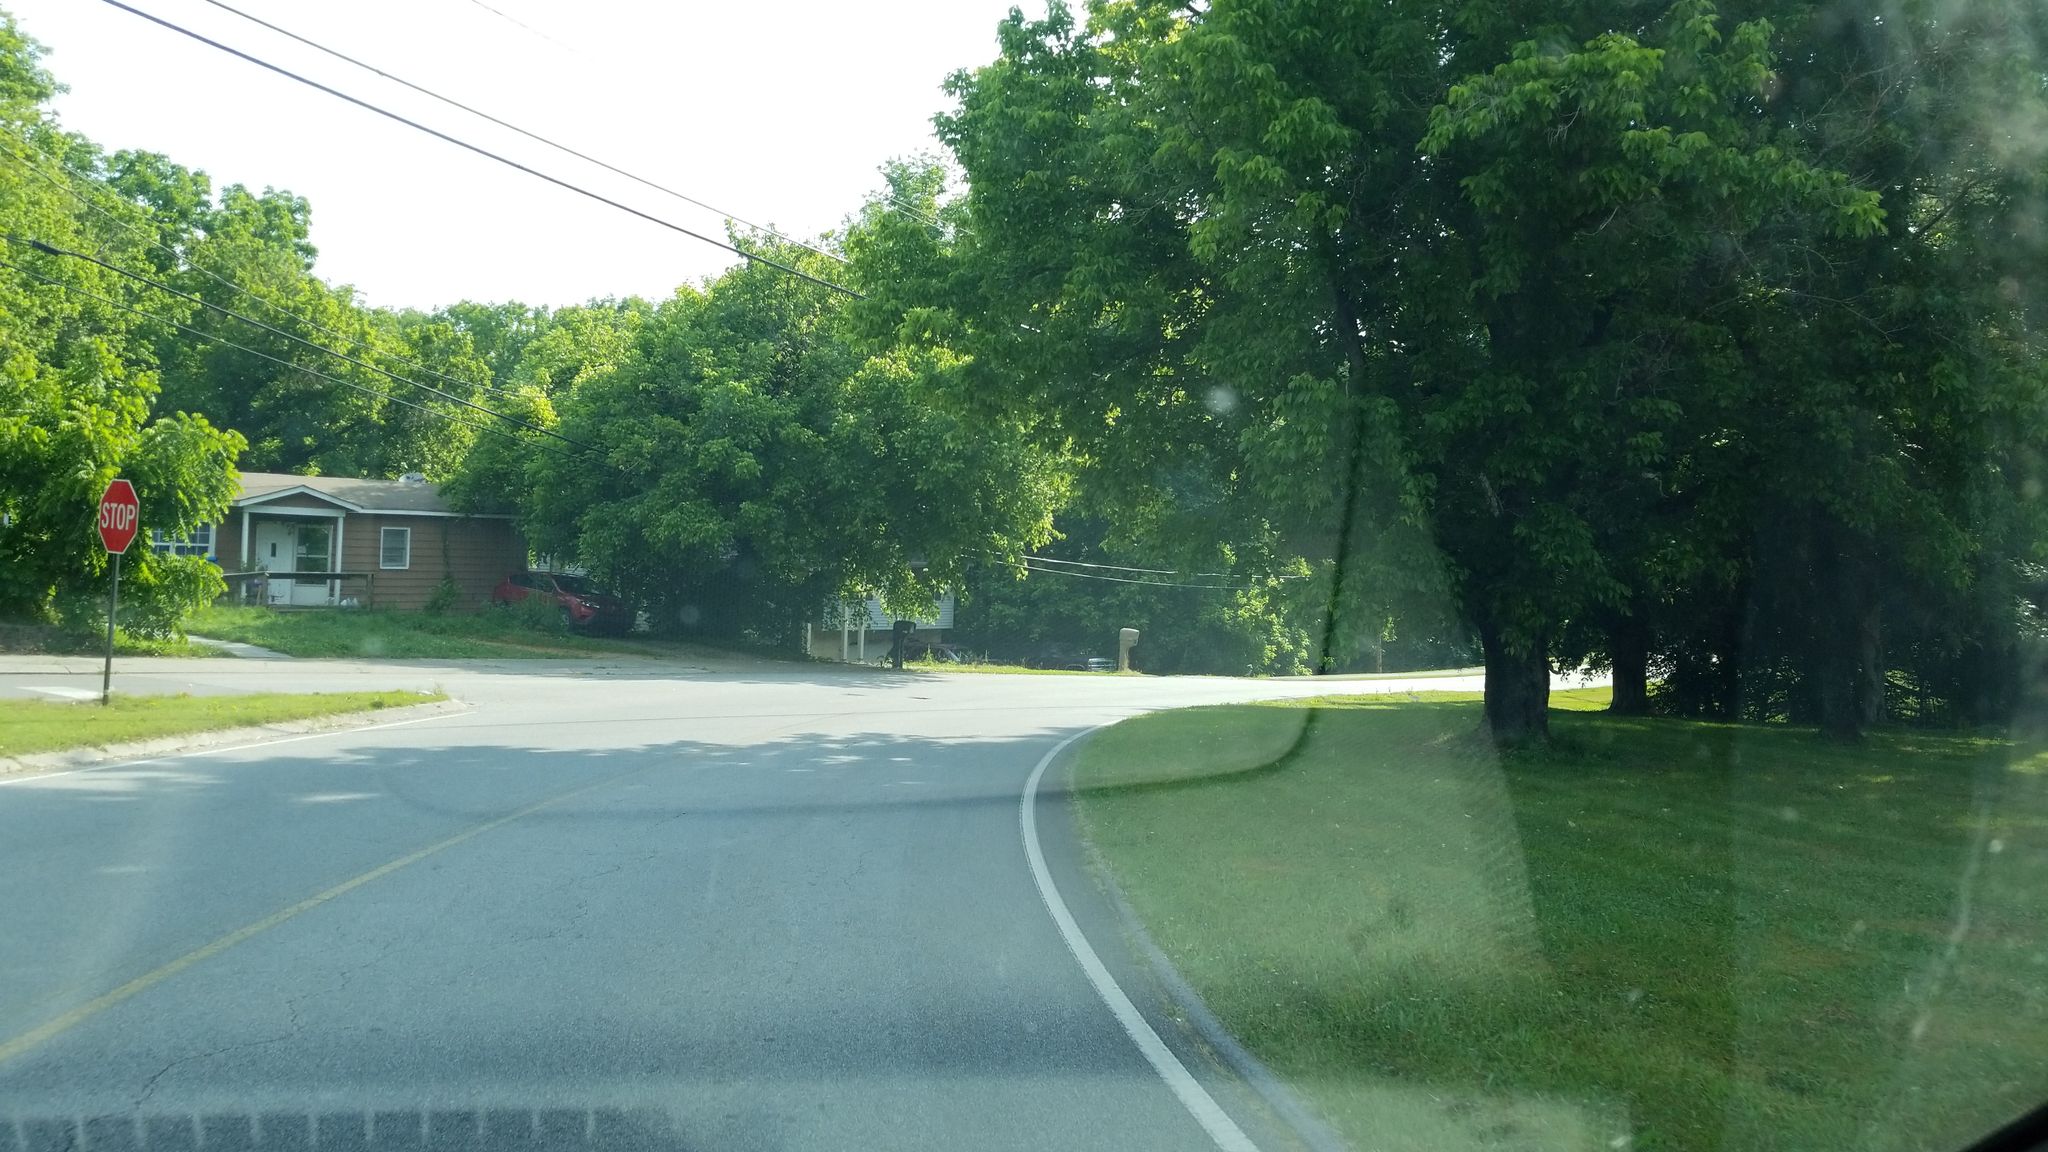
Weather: clear
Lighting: day
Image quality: slightly poor
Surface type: driving surface
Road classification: service, tertiary
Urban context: low density rural
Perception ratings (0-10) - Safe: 6.77, Lively: 3.36, Beautiful: 7.11, Boring: 5.03, Depressing: 2.34, Wealthy: 2.45